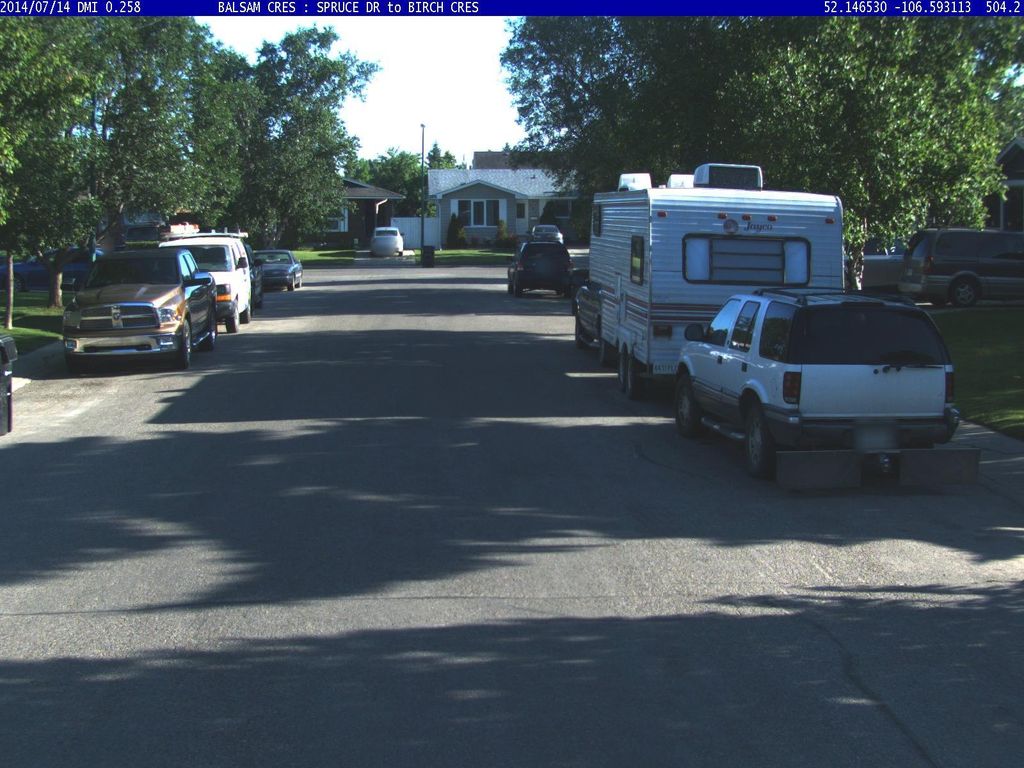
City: saskatoon